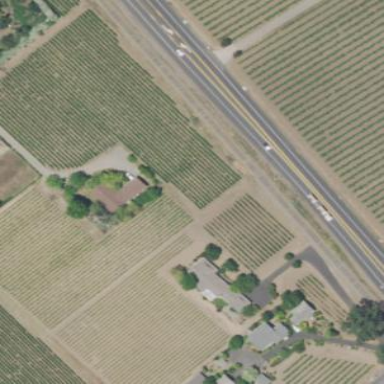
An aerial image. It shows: Vineyard with wine grapes as the crop.